Field crop: maize
Growth stage: 2
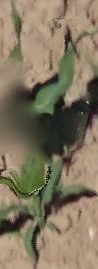
Species: maize